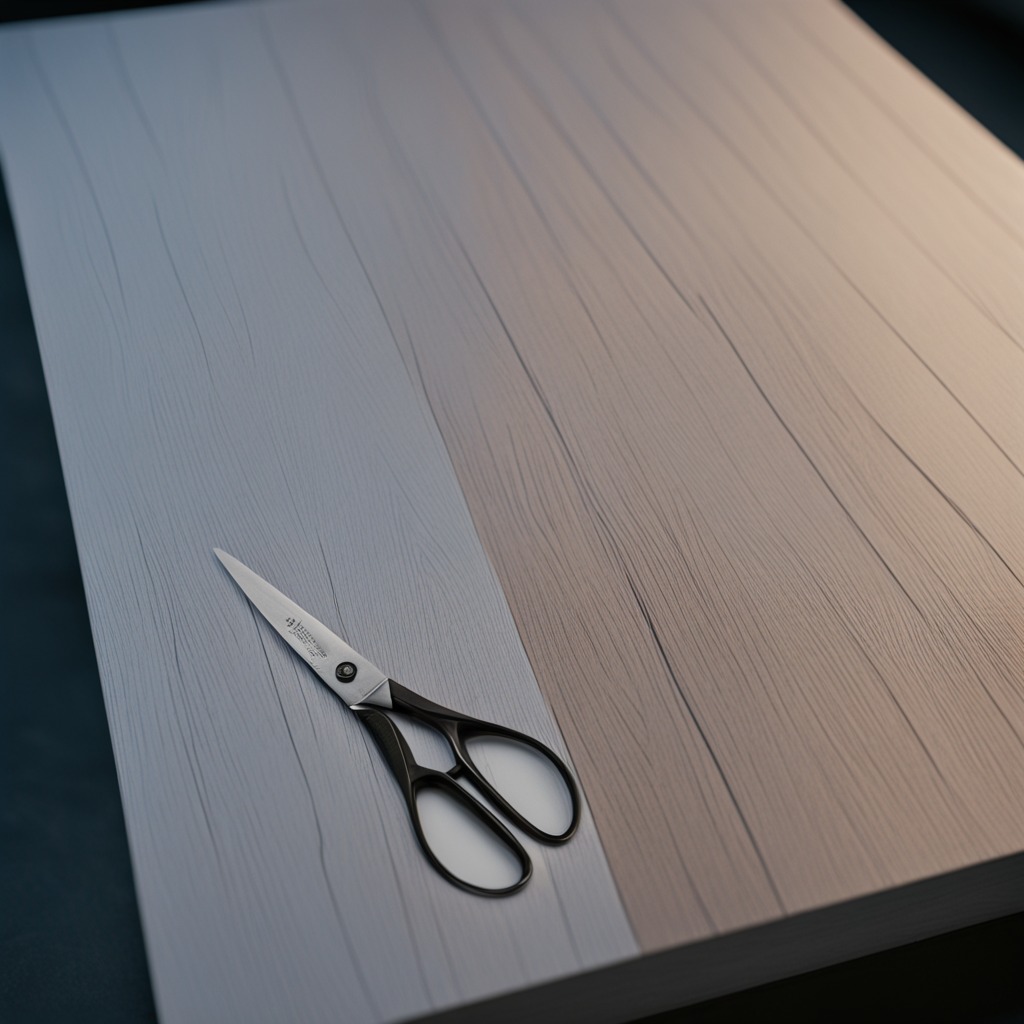
A scissor is lying on a table in a small garage at twilight.